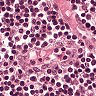
Metastatic tissue present: no